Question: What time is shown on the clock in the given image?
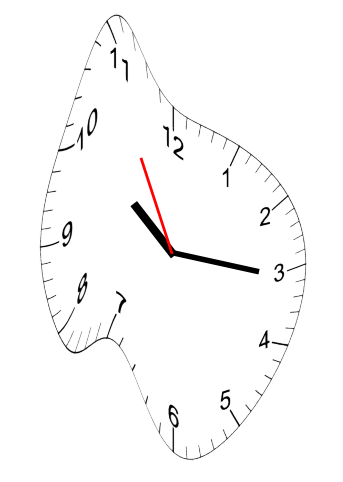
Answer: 10:15:55